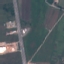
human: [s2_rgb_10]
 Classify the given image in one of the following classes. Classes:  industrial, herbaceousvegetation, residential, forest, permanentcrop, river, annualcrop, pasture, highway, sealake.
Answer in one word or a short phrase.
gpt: Highway